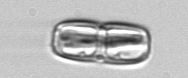
Label: Ephemera